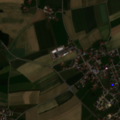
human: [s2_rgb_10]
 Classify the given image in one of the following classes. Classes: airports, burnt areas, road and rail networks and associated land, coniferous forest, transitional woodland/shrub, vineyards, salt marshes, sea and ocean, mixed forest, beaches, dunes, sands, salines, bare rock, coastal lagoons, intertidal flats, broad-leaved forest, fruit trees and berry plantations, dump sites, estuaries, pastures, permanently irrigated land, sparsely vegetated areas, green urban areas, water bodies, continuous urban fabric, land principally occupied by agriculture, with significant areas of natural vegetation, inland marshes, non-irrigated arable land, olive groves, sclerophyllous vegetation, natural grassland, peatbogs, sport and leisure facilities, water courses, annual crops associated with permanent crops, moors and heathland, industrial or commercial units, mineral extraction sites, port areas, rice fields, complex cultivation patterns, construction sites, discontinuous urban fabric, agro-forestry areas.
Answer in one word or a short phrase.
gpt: discontinuous urban fabric, non-irrigated arable land, complex cultivation patterns, land principally occupied by agriculture, with significant areas of natural vegetation